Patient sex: F
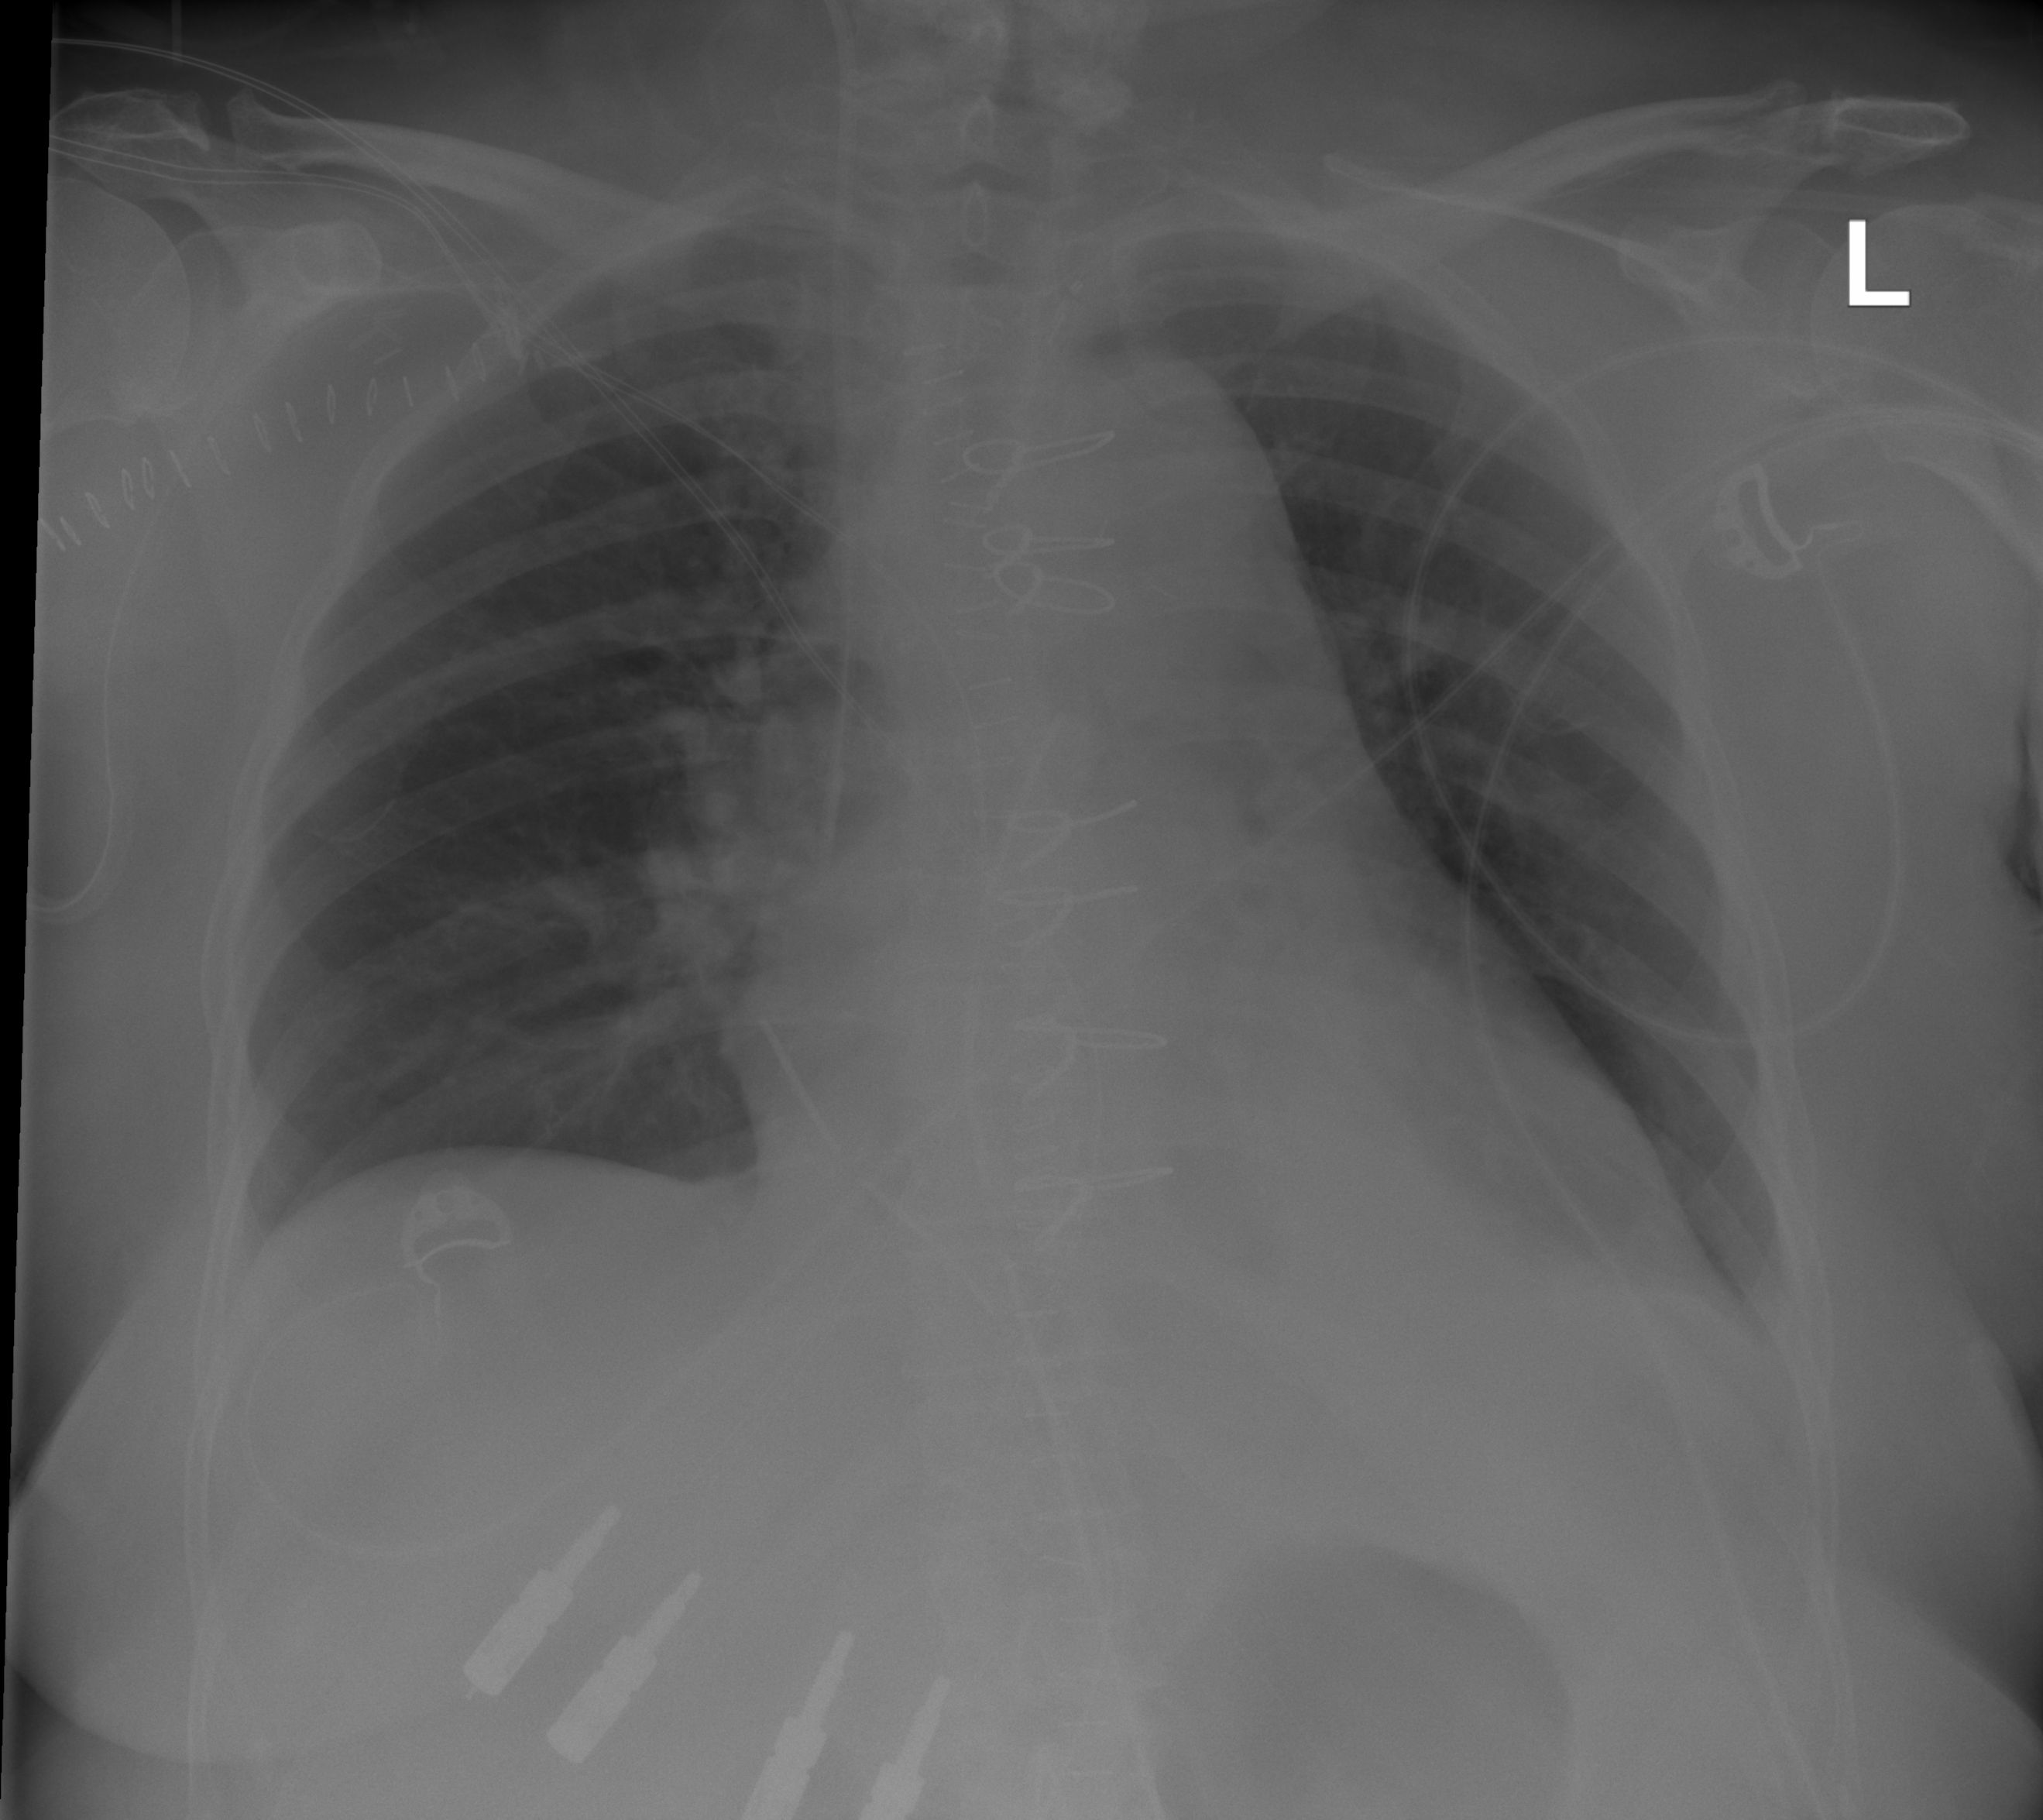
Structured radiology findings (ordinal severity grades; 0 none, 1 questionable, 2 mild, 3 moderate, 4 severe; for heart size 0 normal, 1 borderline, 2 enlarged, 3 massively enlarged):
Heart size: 1
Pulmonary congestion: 2
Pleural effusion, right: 0
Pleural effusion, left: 2
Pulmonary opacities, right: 0
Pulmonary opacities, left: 0
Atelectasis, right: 0
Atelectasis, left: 2